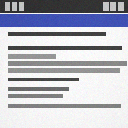
Screen state: on